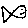
Label: fish